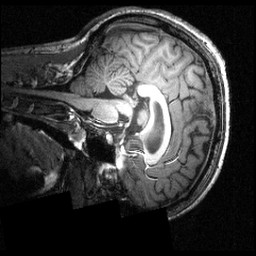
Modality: T1w
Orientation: sagittal
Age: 20
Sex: male
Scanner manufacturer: siemens
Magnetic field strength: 3.951 T
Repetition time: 1.5 s
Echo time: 0.00335 s